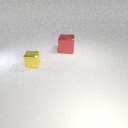
large red metal cube behind small yellow metal cube